Interaction volume radius: 5 \u00c5
Interaction volume height: 30 \u00c5
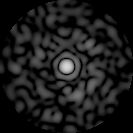
Disorder parameter: 0.8262